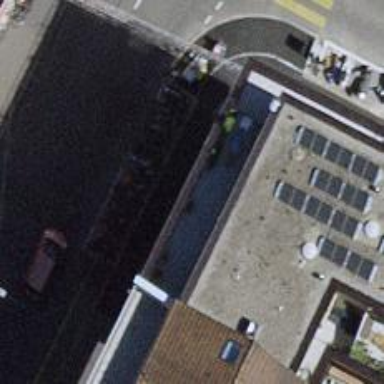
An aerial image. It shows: Bicycle parking area.